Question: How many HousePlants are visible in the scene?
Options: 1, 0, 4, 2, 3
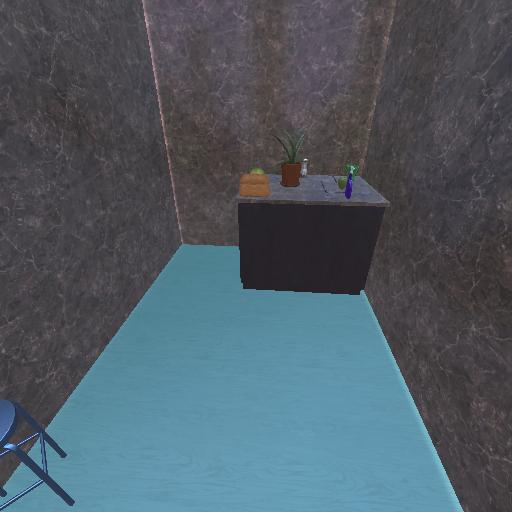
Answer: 1